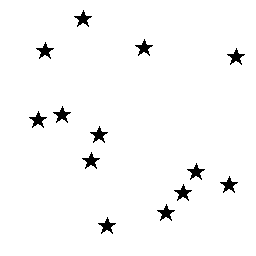
Squares: 0
Triangles: 0
Stars: 13
Total shapes: 13